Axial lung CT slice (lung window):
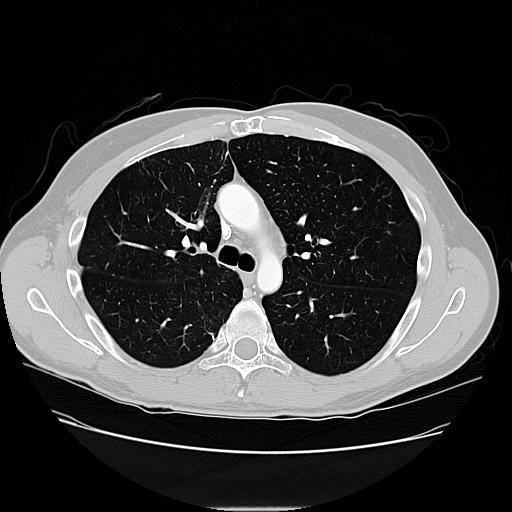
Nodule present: no